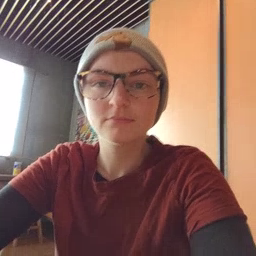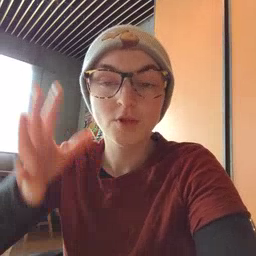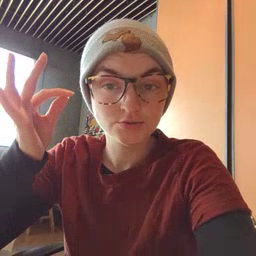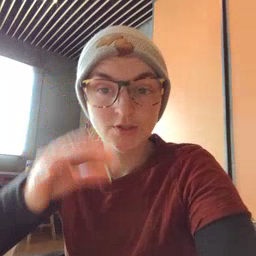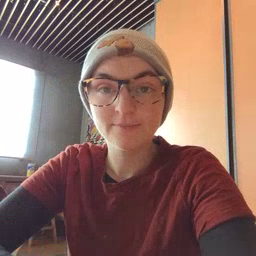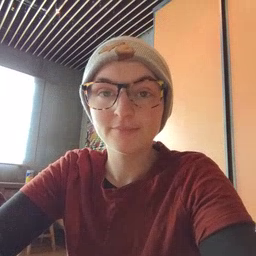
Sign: hair